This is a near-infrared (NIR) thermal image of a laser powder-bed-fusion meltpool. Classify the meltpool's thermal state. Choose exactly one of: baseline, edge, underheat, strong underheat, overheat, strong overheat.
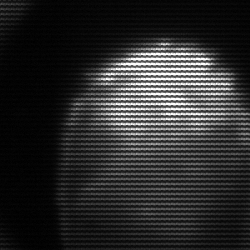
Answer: edge